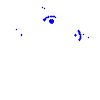
Particle: pion